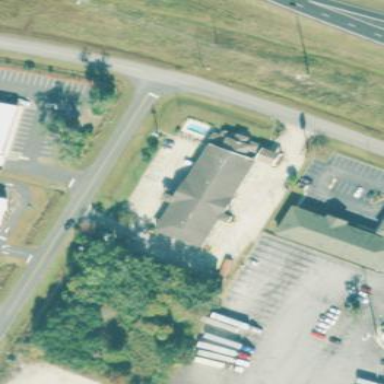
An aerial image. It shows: Building that is motel.